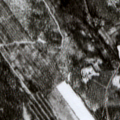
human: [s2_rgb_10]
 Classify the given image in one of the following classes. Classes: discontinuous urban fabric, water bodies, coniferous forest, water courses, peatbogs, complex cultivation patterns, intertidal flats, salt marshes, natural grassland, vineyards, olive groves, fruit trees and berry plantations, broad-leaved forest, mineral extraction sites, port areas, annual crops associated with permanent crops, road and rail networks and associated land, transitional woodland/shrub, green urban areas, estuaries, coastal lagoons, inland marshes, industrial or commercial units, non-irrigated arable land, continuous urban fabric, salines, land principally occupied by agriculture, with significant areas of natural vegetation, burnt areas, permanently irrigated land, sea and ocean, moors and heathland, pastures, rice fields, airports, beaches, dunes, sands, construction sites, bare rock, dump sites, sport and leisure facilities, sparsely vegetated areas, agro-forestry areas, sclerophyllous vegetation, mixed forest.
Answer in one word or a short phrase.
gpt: coniferous forest, mixed forest